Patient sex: M
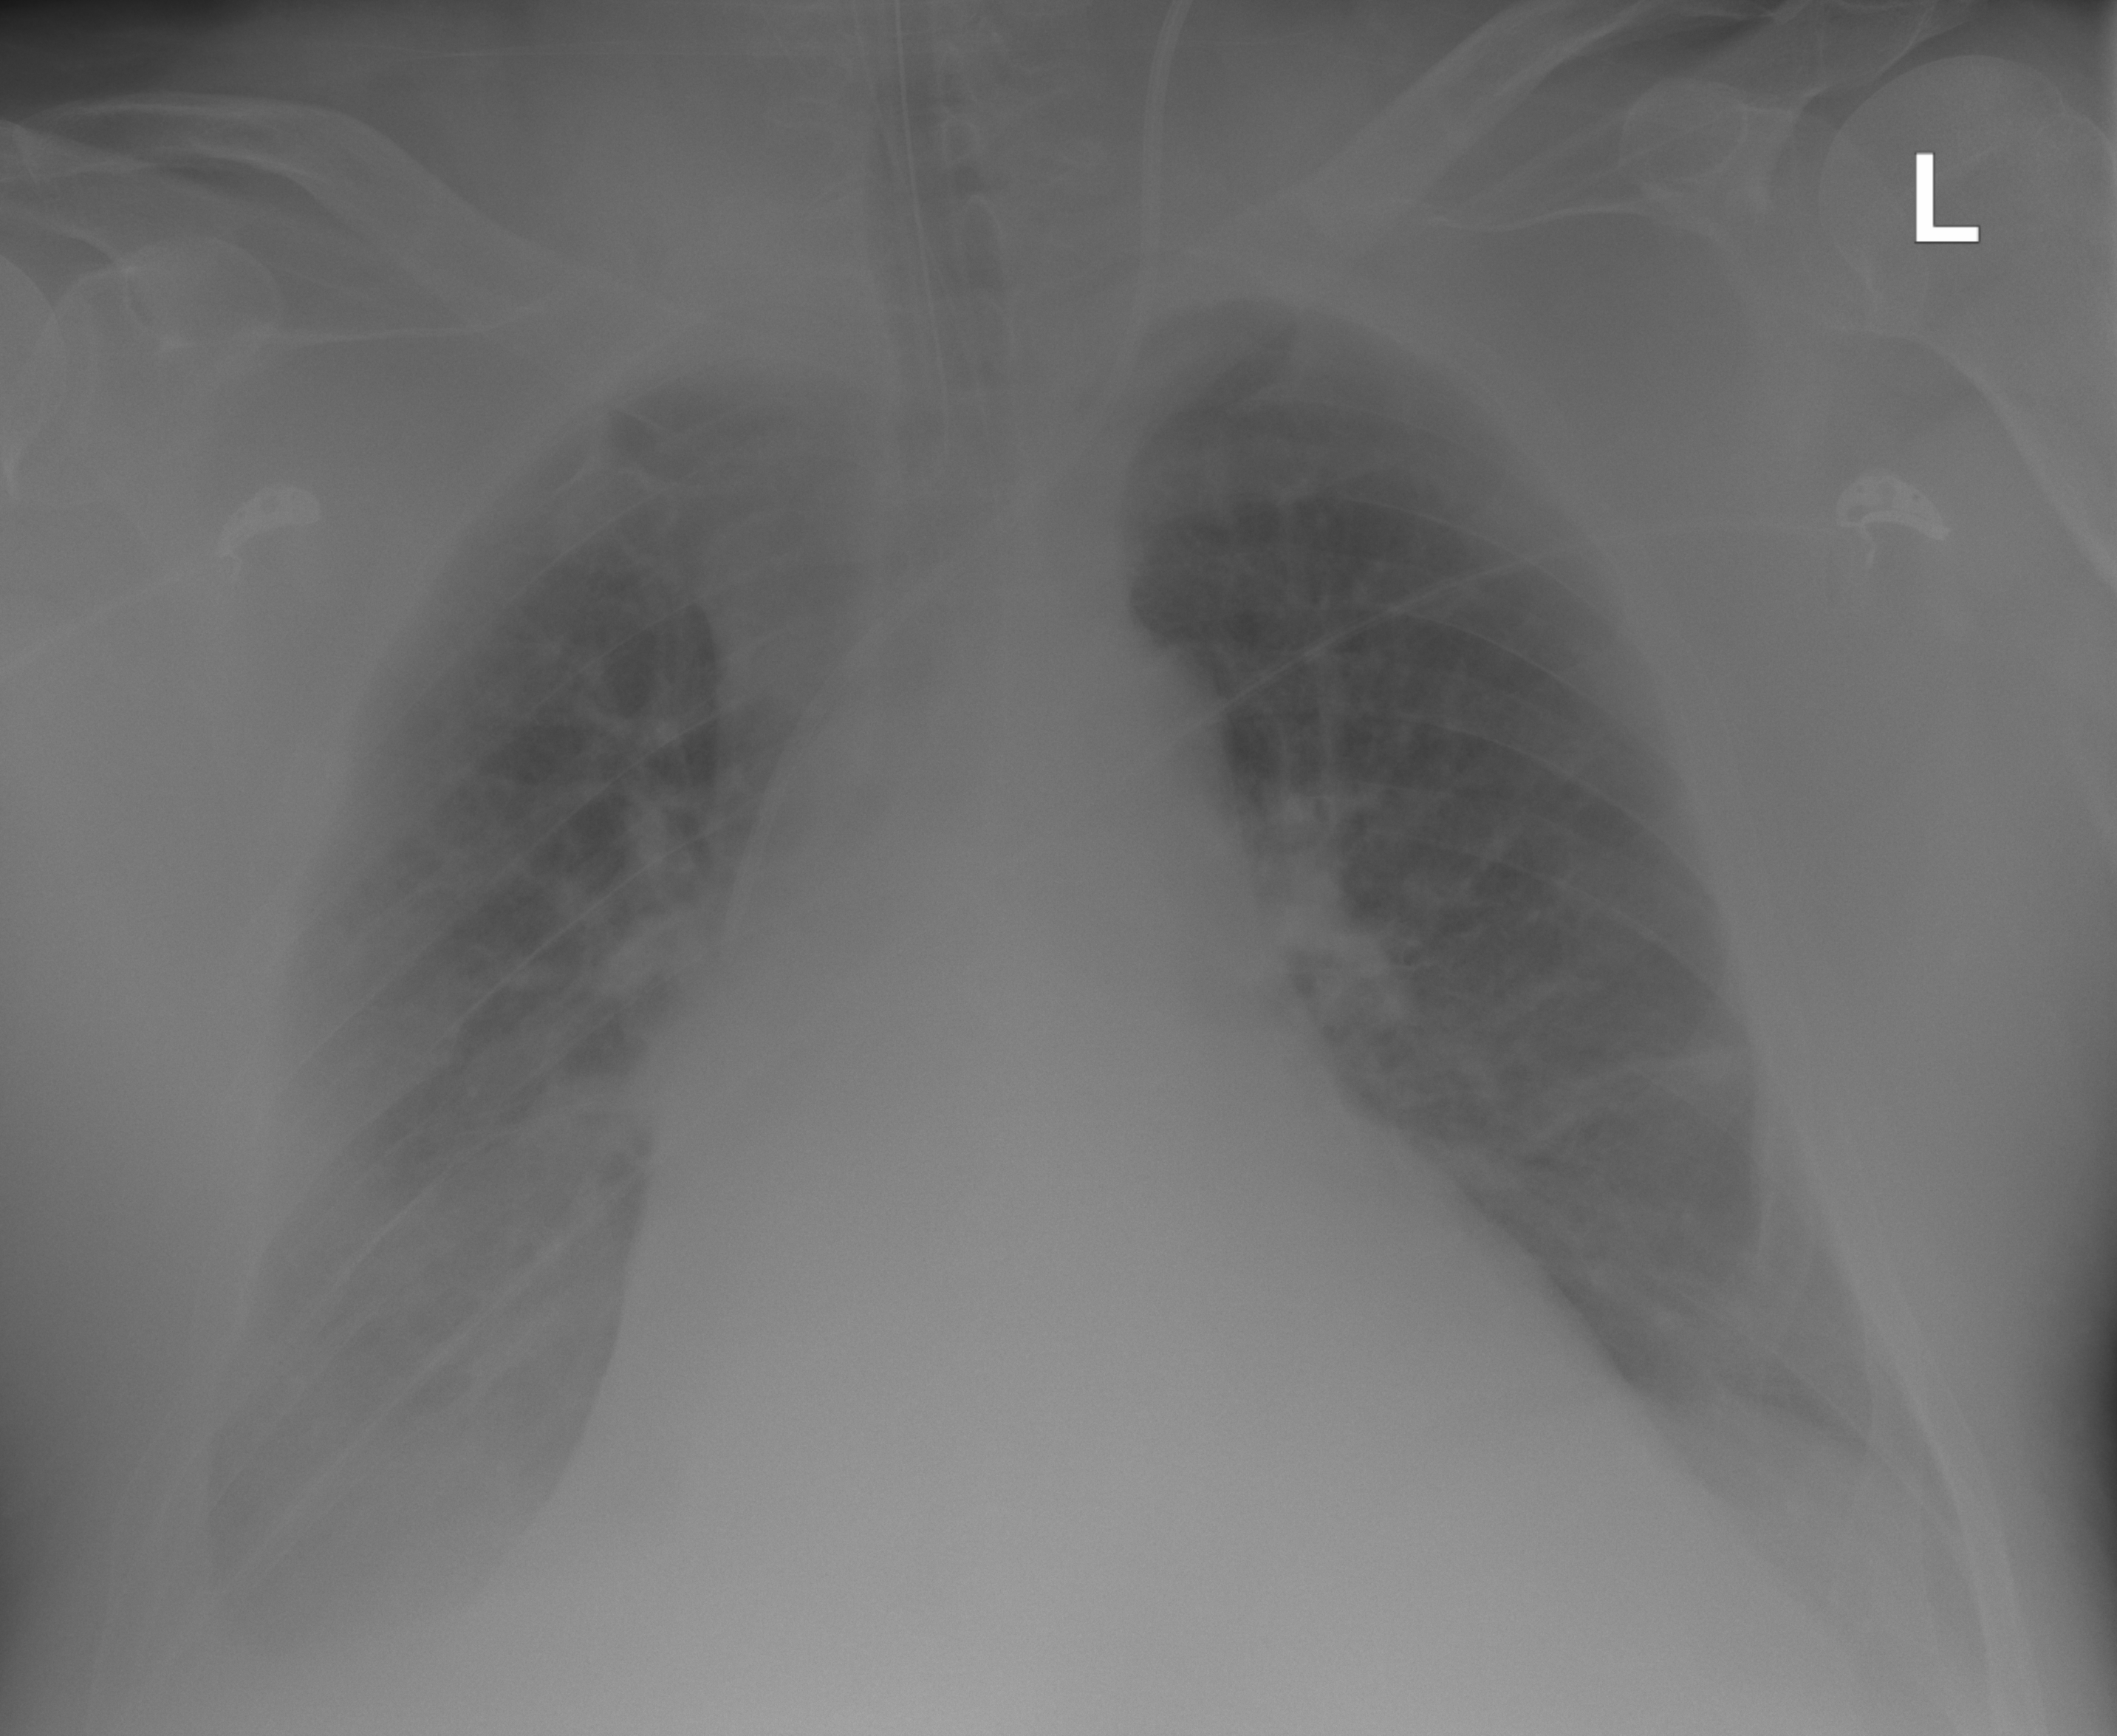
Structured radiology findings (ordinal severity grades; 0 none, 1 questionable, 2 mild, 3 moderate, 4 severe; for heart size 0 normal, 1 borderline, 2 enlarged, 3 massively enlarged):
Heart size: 2
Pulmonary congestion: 3
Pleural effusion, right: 2
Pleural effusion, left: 2
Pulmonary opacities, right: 0
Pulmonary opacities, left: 0
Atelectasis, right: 2
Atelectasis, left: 2